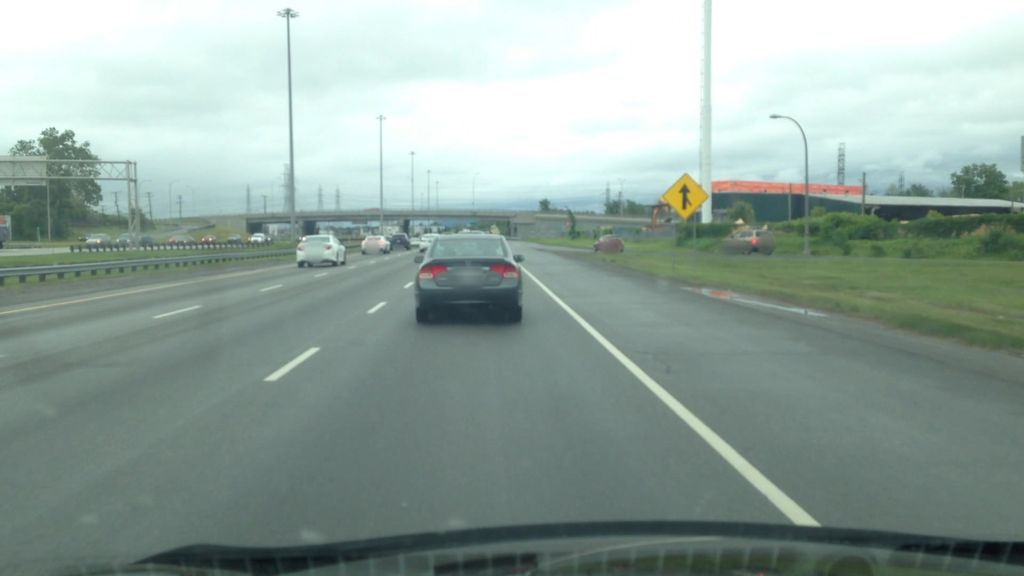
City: montreal